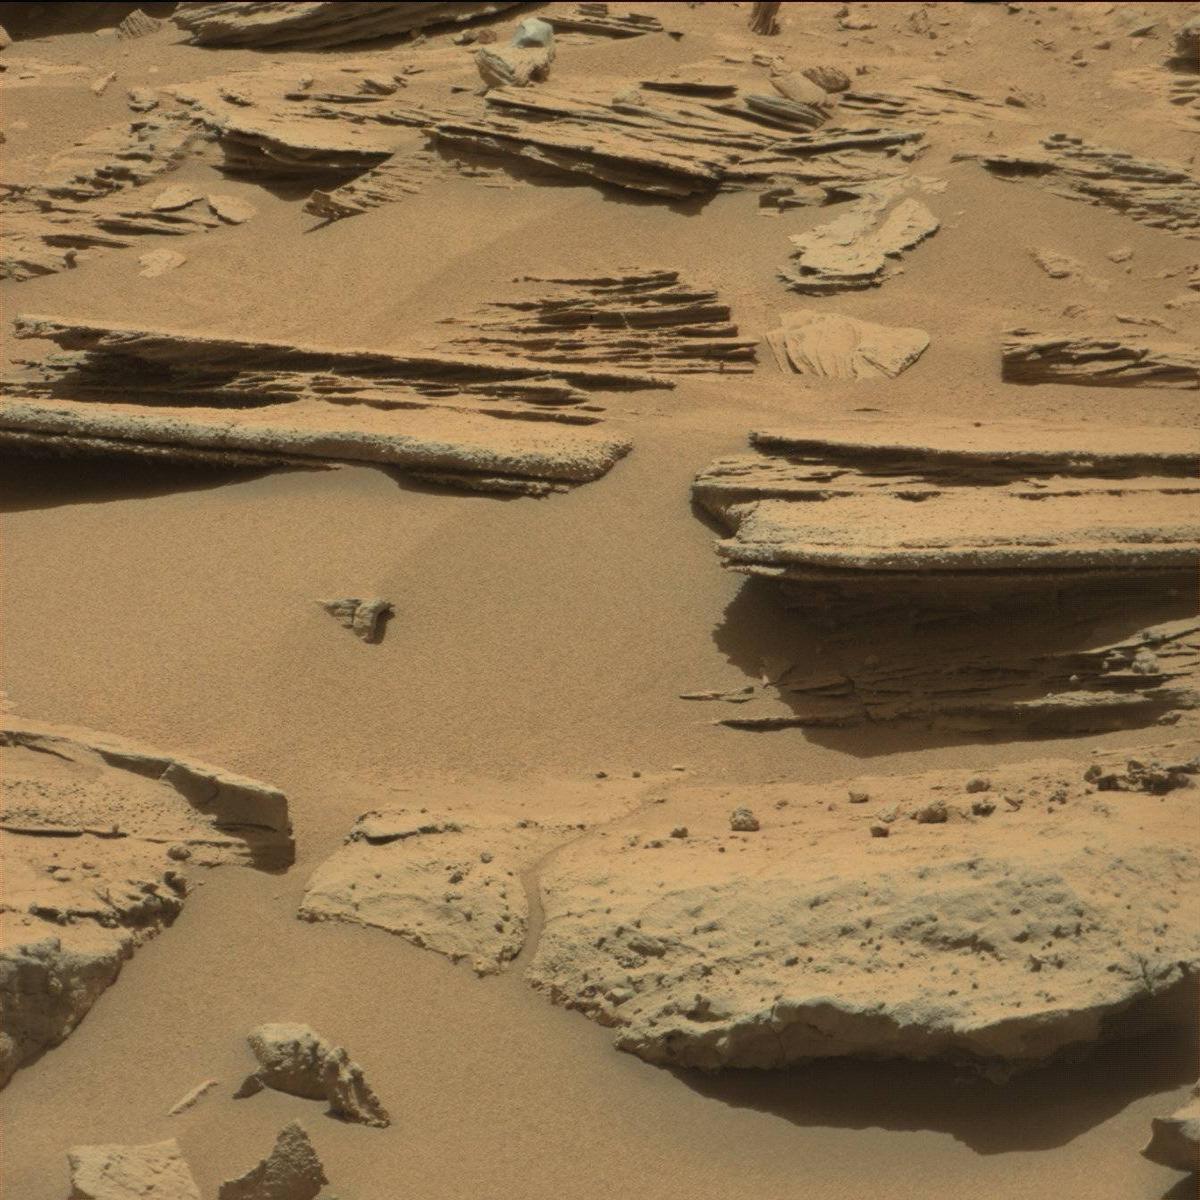
Terrain classes present: Bedrock, Sand / Soil